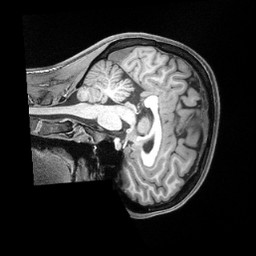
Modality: T1w
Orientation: sagittal
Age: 30
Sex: female
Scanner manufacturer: siemens
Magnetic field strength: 3 T
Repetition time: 2.4 s
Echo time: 0.00228 s